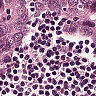
Metastatic tissue present: yes